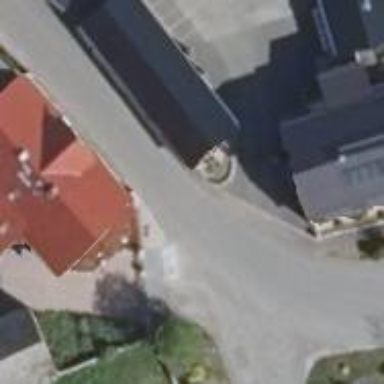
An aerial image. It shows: Building with gabled roof oriented along it. The roof is colored black.